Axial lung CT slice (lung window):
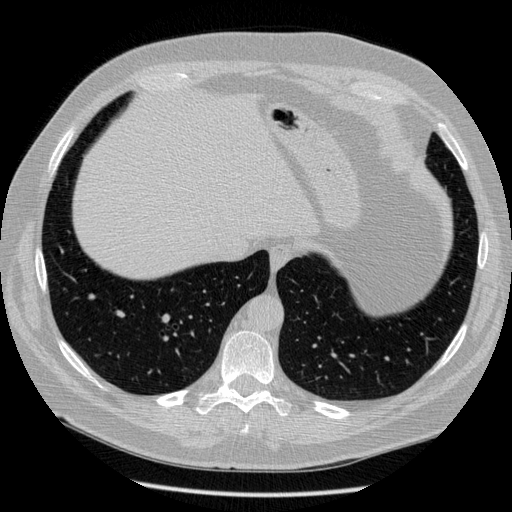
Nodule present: no